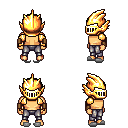
a pixel art fantasy rpg character, male body template, human, tanned skin, gold arm armor, metal pants, green plain hairstyle, gold helm, leather bracers, white slippers, four views (front, back, left, right), 2x2 character sprite sheet, small pixel art, hard edges, no anti-aliasing